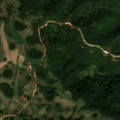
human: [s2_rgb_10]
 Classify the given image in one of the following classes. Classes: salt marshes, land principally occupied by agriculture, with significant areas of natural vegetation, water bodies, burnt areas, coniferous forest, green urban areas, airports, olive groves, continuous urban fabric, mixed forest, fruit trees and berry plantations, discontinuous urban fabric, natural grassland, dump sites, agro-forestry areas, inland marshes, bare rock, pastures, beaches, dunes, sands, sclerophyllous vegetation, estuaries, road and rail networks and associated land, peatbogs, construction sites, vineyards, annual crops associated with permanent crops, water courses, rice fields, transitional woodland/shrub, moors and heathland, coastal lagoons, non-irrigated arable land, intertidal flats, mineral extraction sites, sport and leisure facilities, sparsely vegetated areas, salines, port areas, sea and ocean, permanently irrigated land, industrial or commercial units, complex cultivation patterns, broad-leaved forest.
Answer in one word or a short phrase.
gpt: land principally occupied by agriculture, with significant areas of natural vegetation, broad-leaved forest, natural grassland, transitional woodland/shrub